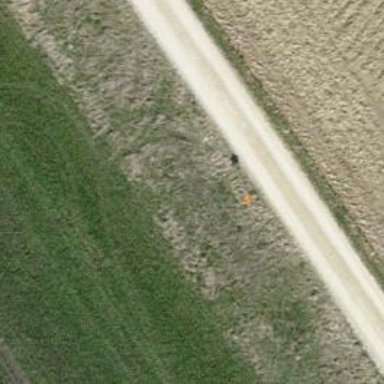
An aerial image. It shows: Aerial marker.